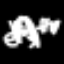
Label: frog